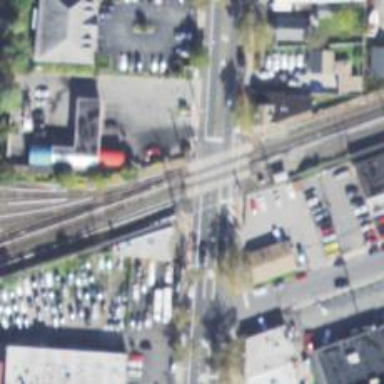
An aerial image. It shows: Railway crossing.